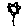
Label: flower